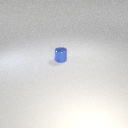
small blue metal cylinder